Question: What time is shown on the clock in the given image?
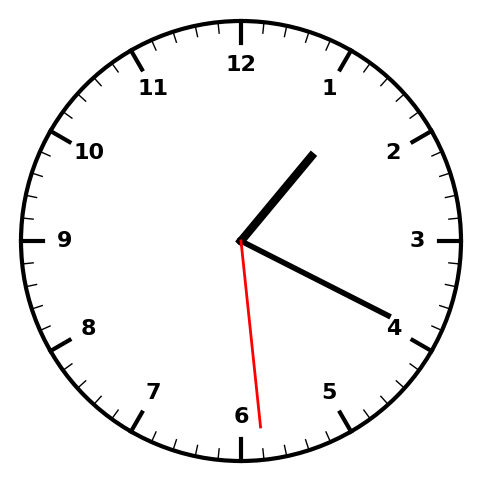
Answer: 01:19:29